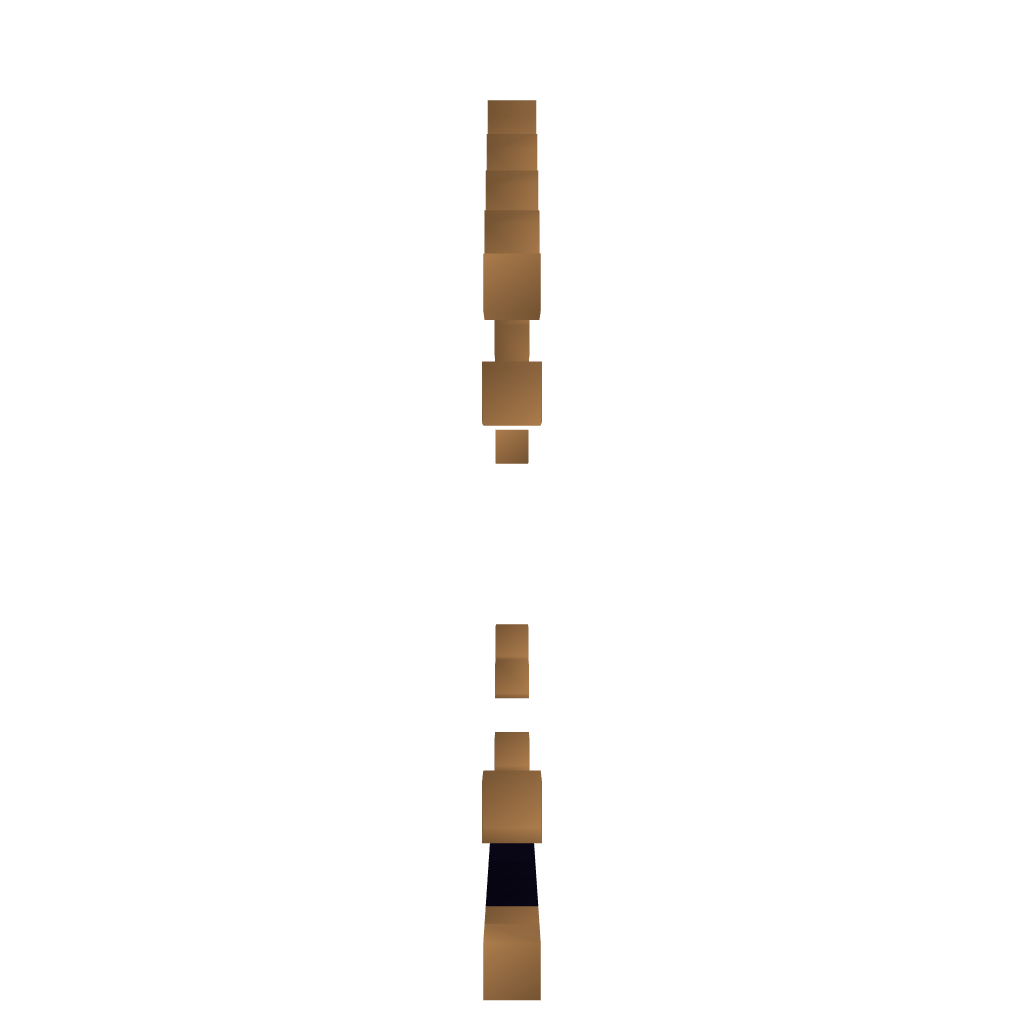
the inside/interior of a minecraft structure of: Super Mario Blue Mushroom